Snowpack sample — Loveland Pass, Silver Plume, Colorado, USA (1/12/25, 11:40 AM MST)
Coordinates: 39.66, -105.88
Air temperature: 7 °F
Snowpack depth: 140 cm
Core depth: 10 cm
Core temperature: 41 °F
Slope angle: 11°, slope face: 30°
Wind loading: high
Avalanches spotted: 2
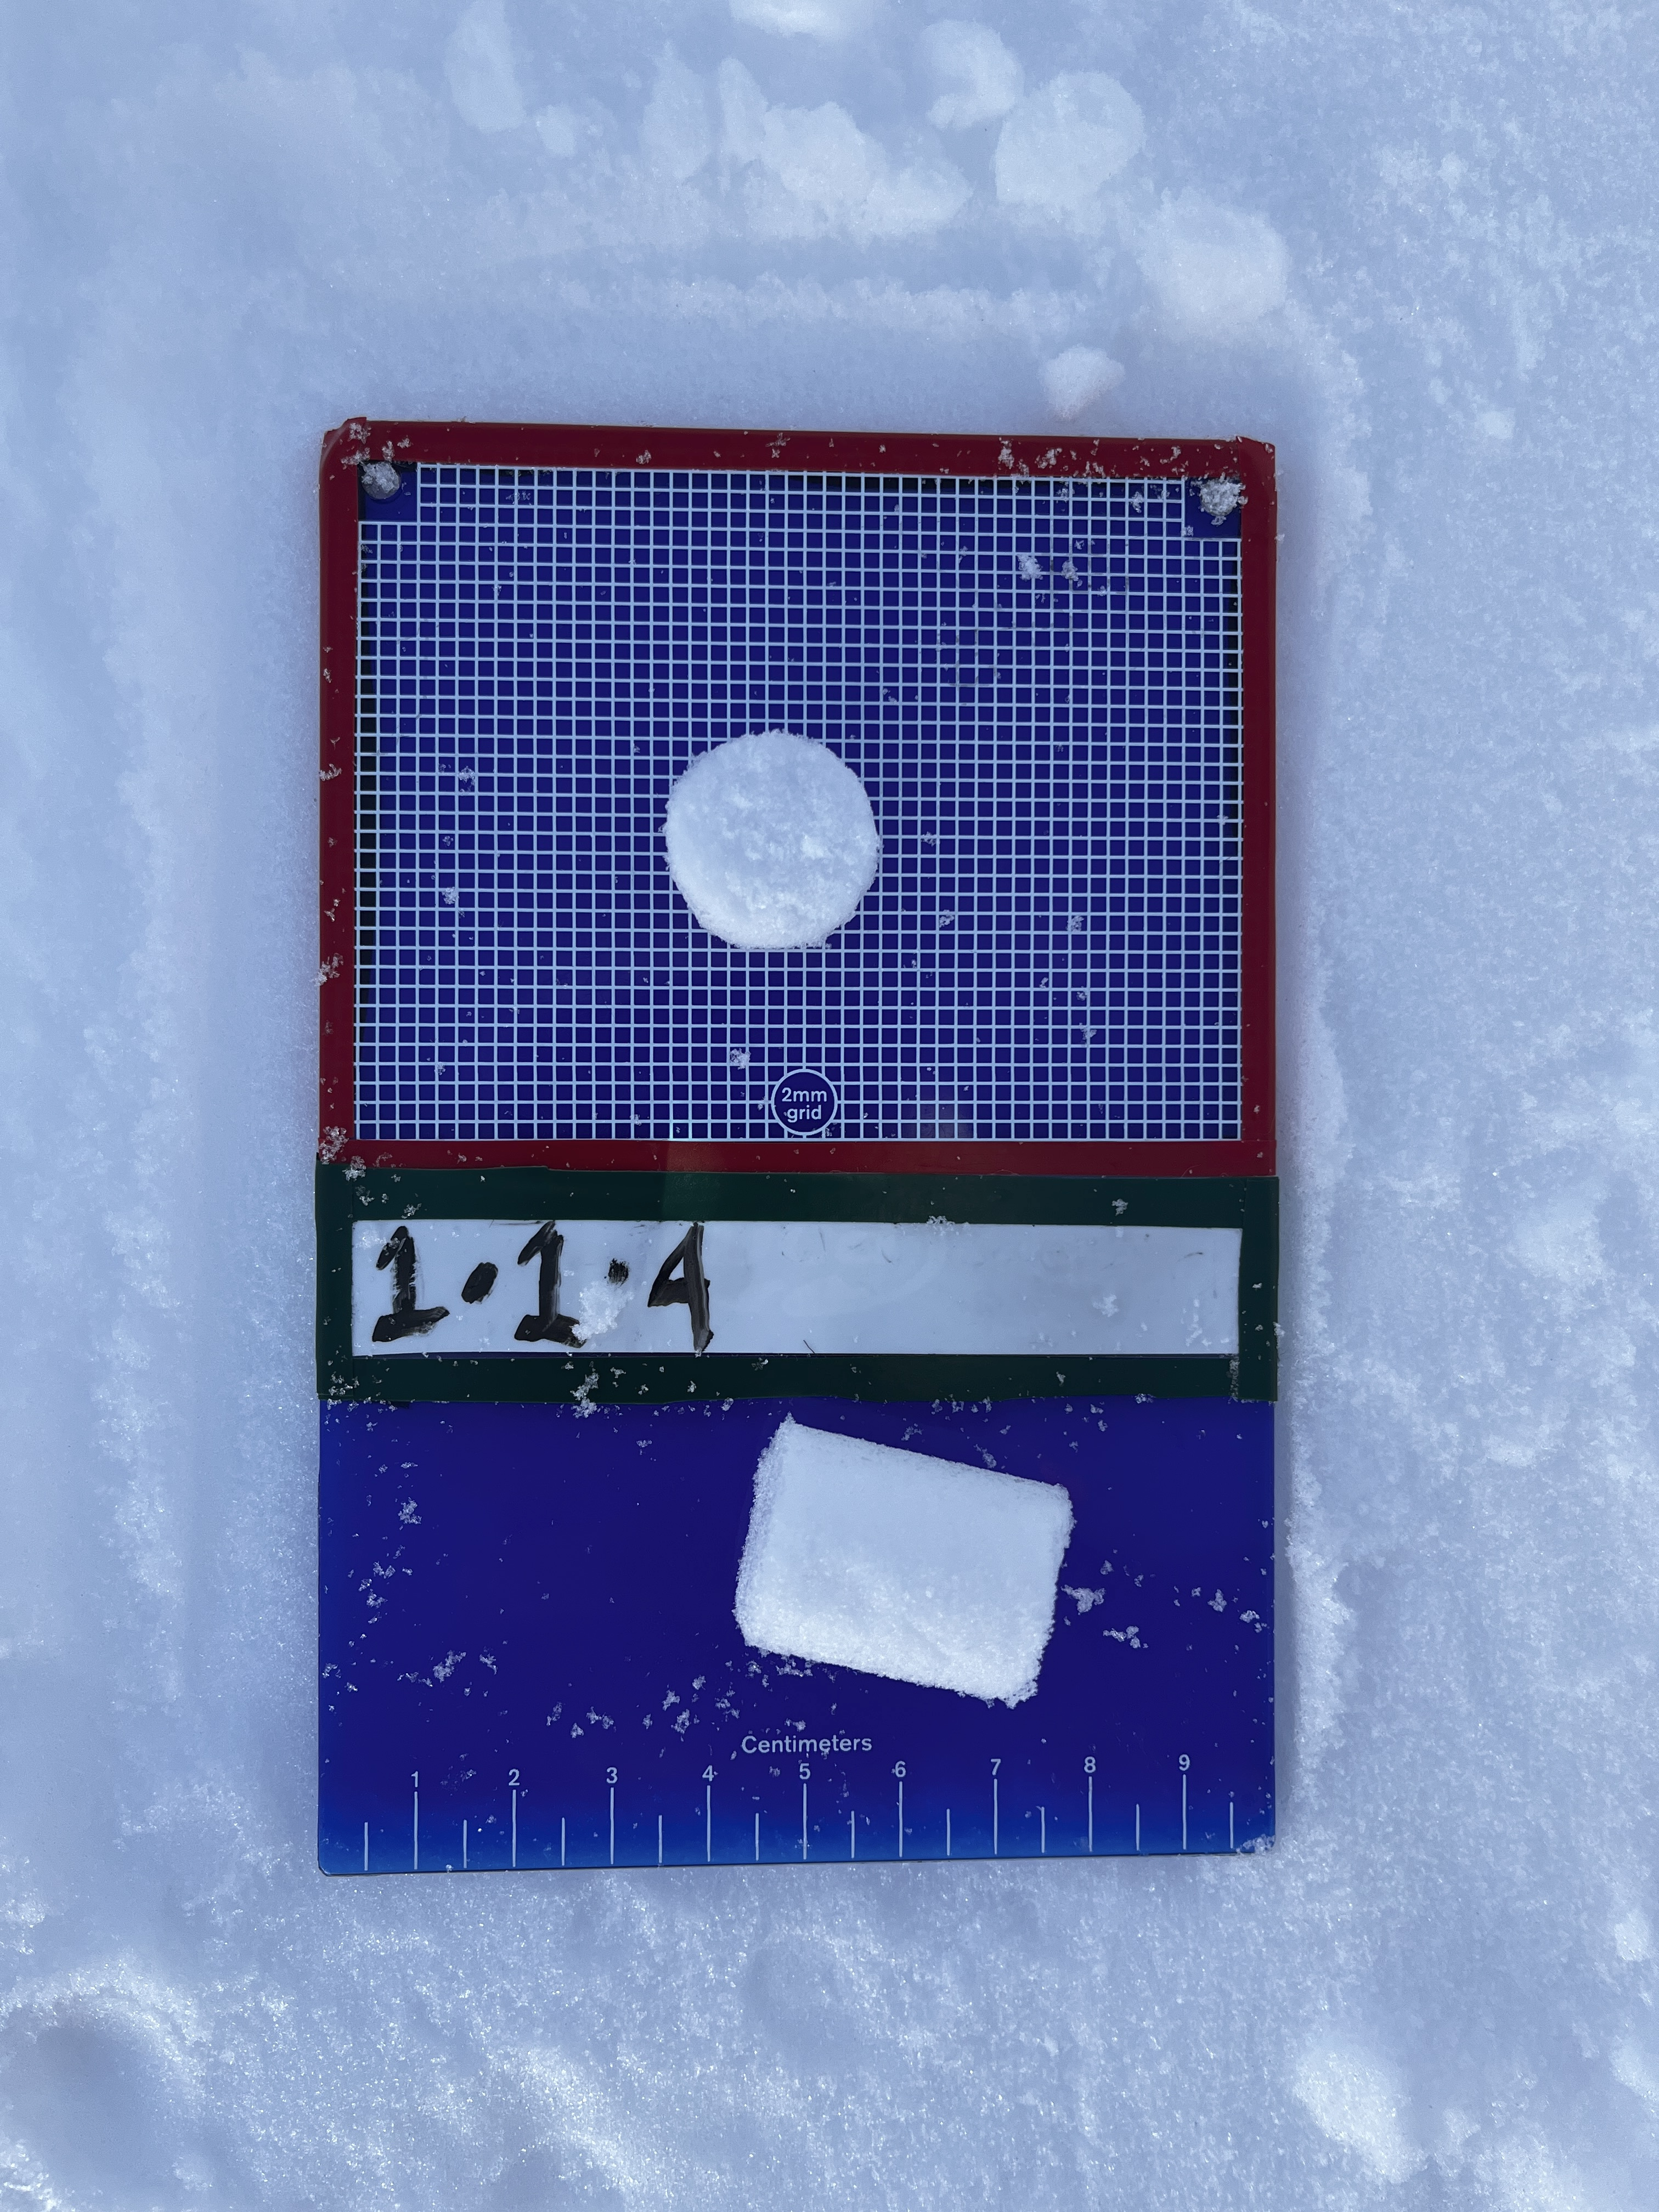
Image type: crystal_card
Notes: Pilot using slightly modified coring method that took too large segment for snow profile picturing, advised not to use in higher level models. Two avalanche on south face nearby, partially cloudy with light snow in the last 24 hours. Lots of wind loading on eastern features.